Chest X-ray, PA view. Patient: 48 years old, sex M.
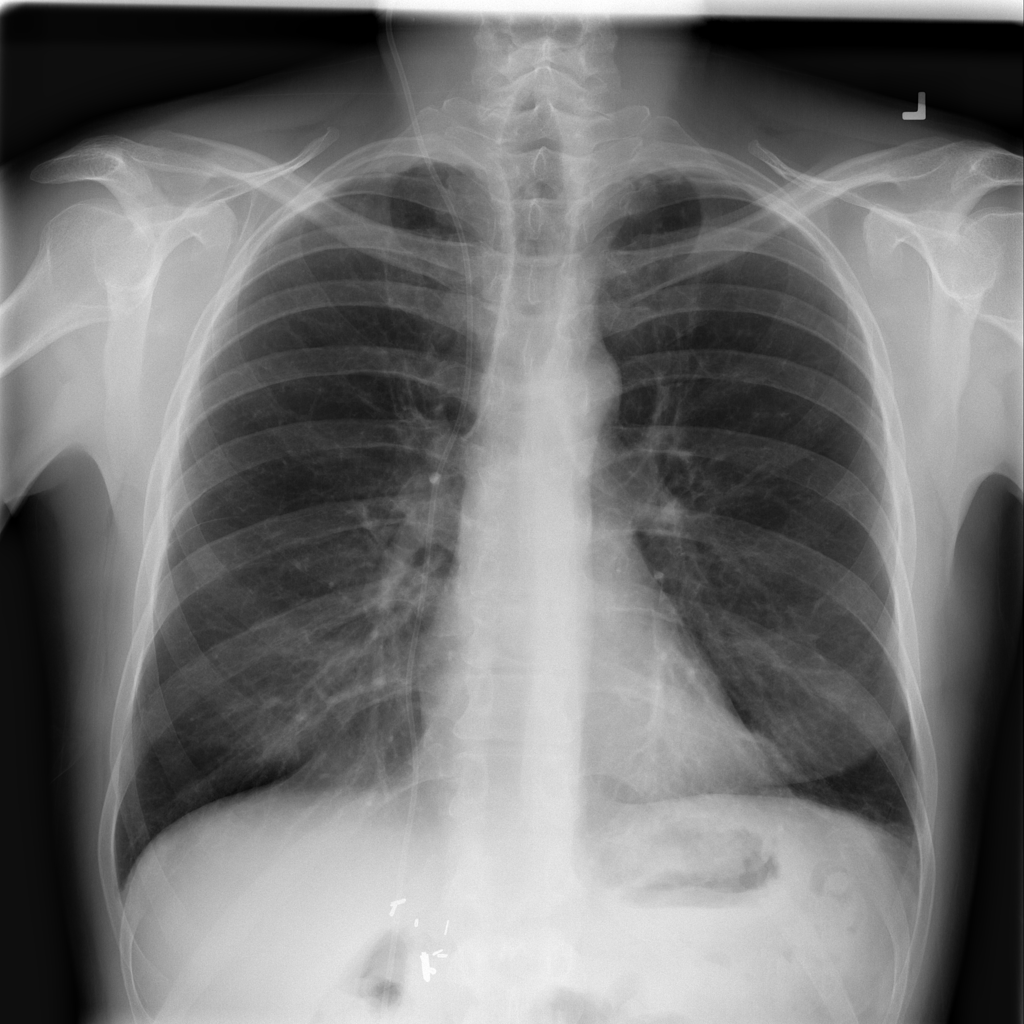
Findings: No Finding